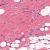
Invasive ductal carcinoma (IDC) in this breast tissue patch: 0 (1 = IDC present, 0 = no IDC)